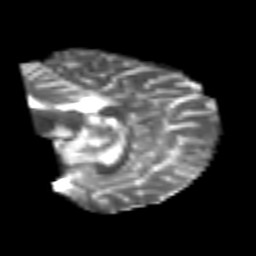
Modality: T2w
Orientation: sagittal
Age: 25
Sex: male
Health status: healthy